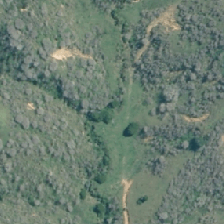
Land cover: low_producing_grassland